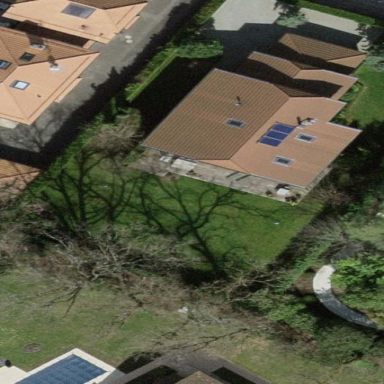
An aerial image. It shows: Garden enclosed by fence.